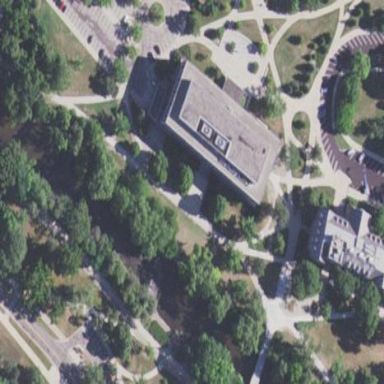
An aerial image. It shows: View of university building.